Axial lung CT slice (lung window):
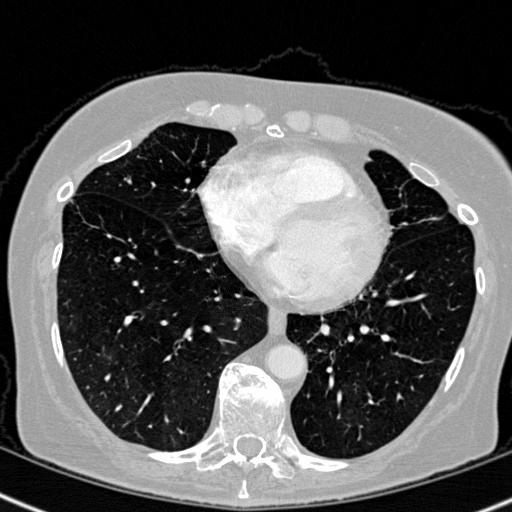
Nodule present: no